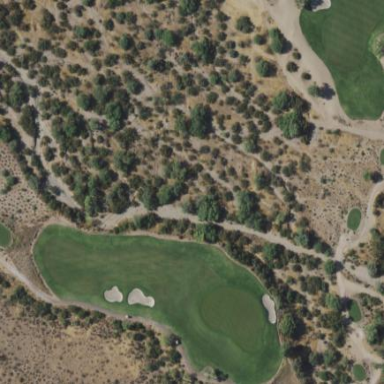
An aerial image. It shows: Rough area in golf course.